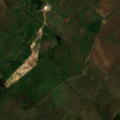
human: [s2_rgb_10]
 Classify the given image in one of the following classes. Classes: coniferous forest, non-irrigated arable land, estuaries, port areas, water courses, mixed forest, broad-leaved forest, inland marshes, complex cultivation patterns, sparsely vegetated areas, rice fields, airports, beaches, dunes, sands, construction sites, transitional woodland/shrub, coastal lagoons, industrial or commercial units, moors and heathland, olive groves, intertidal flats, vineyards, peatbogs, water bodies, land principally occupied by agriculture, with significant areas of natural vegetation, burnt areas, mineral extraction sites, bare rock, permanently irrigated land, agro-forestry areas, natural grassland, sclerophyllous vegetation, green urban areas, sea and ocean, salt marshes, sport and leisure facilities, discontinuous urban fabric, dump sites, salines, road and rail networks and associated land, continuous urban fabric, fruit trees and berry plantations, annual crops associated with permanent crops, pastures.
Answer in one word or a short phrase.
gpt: non-irrigated arable land, olive groves, agro-forestry areas